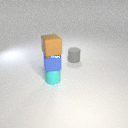
small brown rubber cube above small blue metal cube